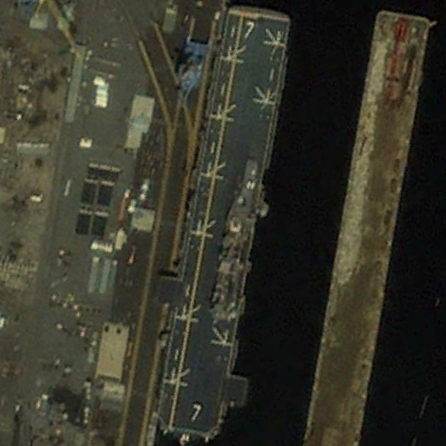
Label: assault